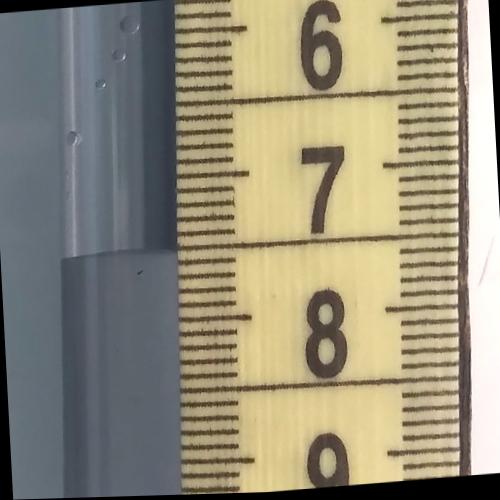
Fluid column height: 7.5 cm